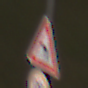
Verkehrszeichen: KurveLinks
Zusatzzeichen unten: Geschwindigkeit90
Umgebung: Outdoor, Nature
Tageszeit: Night
Wetter: Clear
Licht: Natural
Jahreszeit: NotSpecified
Kontrast: HighContrast